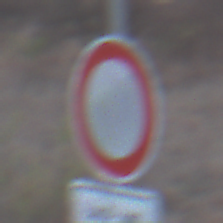
Verkehrszeichen: VerbotFahrzeugeAllerArt
Zusatzzeichen unten: BesondereFahrzeugeUndTransportgueter8
Umgebung: Outdoor, Nature
Tageszeit: SunriseSunset
Wetter: Clear
Licht: Natural
Jahreszeit: NotSpecified
Kontrast: LowContrast